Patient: sex F, age 62
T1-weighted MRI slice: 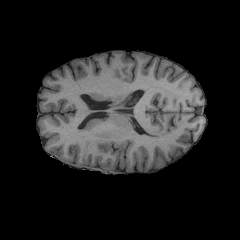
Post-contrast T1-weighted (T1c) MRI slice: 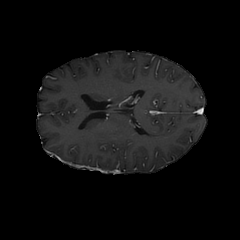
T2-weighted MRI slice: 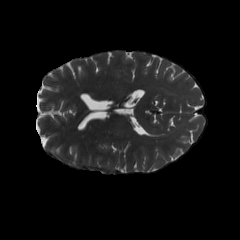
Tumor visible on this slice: no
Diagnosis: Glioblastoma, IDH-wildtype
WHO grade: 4